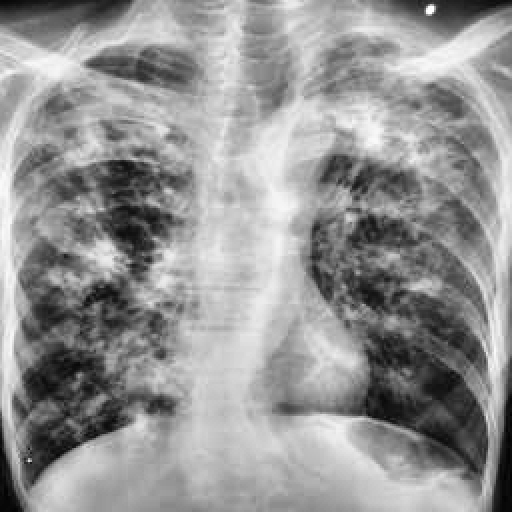
Finding: TUBERCULOSIS